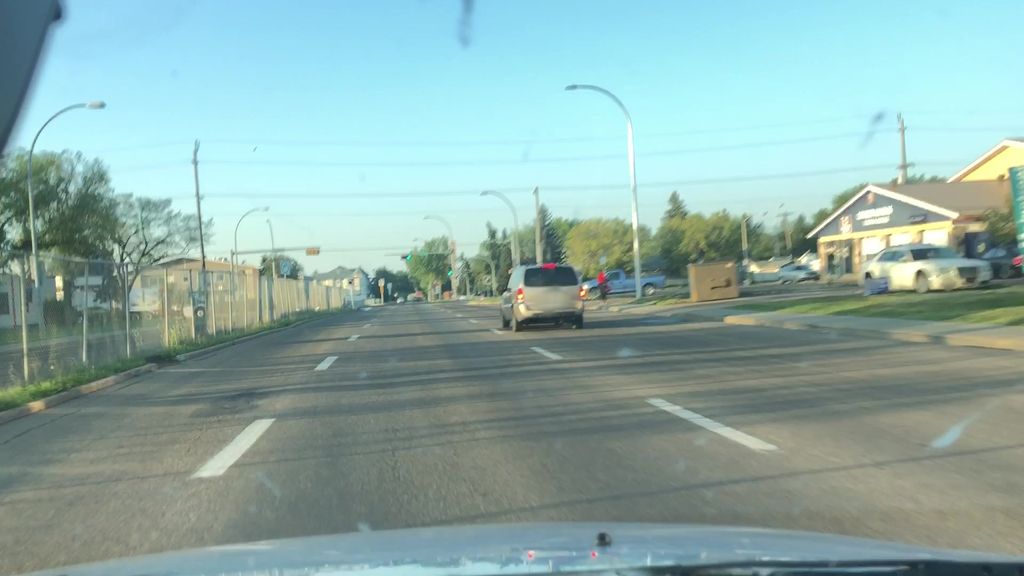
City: edmonton